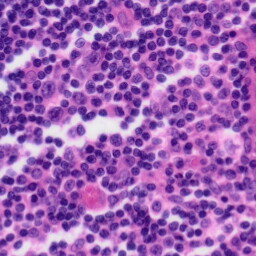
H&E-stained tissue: Tonsil